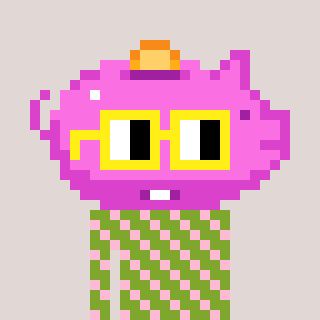
a pixel art character with square yellow glasses, a piggybank-shaped head and a slimegreen-colored body on a warm background